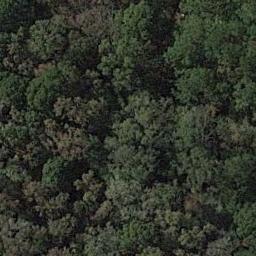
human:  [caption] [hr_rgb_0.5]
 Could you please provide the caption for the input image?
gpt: The forest is consist of dry trees and green trees .

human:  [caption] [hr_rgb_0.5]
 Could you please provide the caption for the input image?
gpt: The forest has a lot of dense yellow trees and green trees .

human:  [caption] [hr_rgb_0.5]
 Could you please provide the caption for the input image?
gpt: Many trees with brown and green leaves are in a forest .

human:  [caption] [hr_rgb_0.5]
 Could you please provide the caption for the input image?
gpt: This is a dense and airtight forest .

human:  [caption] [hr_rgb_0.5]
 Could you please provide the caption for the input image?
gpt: A forest with many green trees and some brown trees .